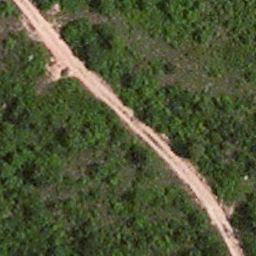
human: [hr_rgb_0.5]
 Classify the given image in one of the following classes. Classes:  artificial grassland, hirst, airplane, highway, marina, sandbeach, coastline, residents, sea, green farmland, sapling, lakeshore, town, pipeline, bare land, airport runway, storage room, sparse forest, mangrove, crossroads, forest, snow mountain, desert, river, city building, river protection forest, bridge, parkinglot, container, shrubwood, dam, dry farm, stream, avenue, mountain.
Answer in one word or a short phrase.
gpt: avenue